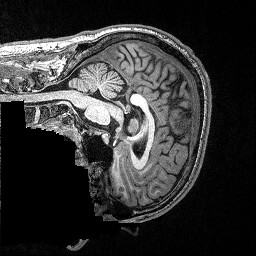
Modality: T1w
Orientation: sagittal
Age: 32
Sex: male
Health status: ill
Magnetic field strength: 3 T
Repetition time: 2.53 s
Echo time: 0.00331 s